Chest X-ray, PA view. Patient: 22 years old, sex M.
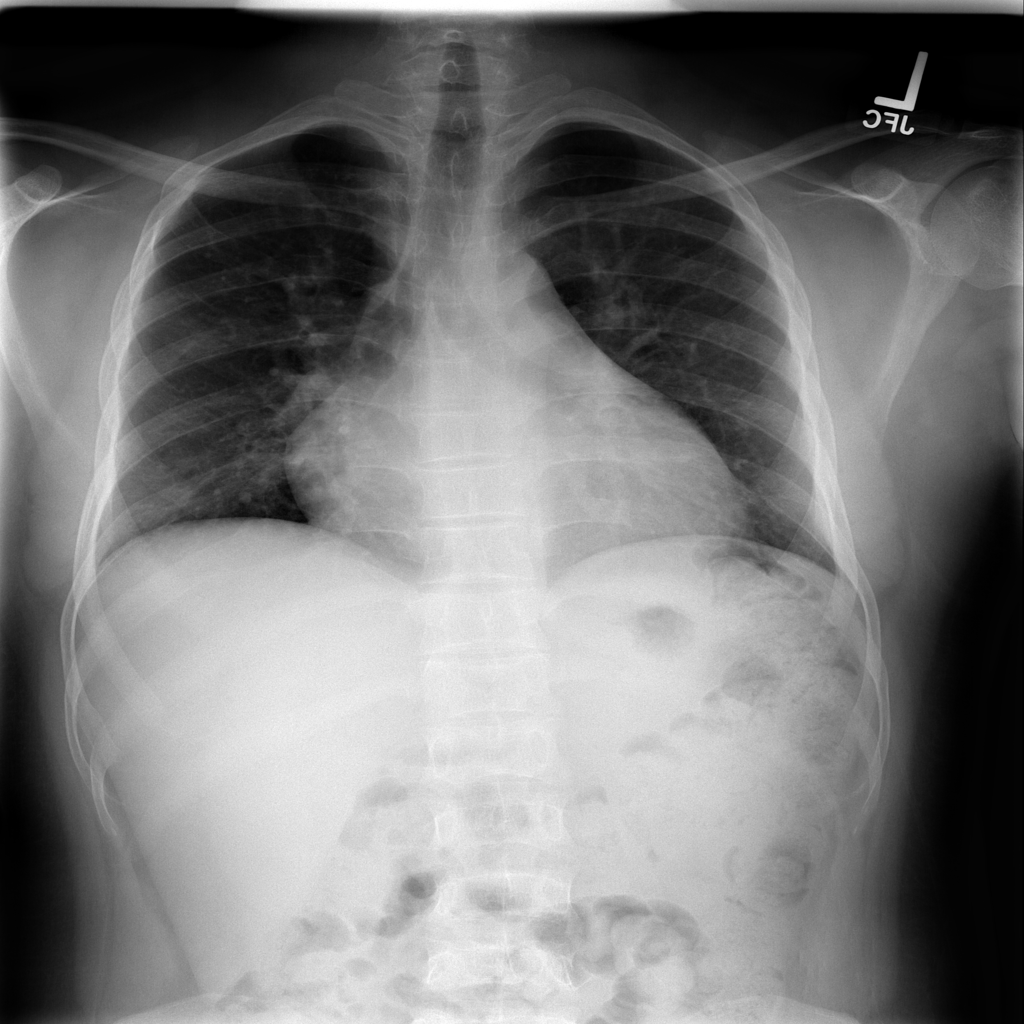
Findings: Cardiomegaly, Effusion